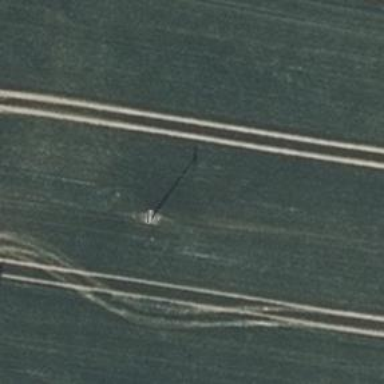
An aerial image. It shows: Minor power line with 3 cables.